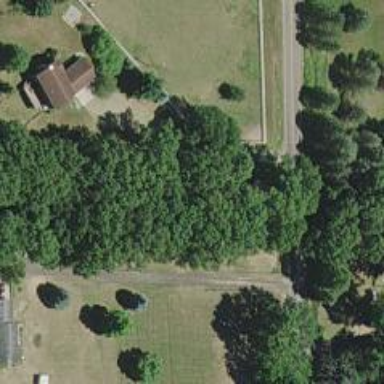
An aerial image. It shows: Driveway.